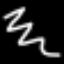
Label: squiggle